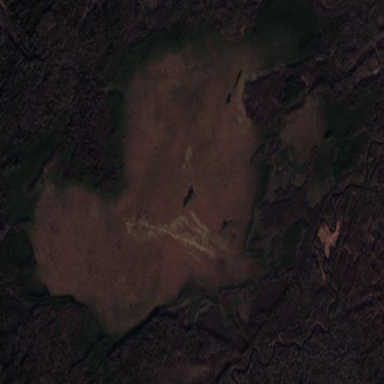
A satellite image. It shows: Bog wetland area.